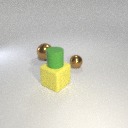
large yellow rubber cube in front of small brown metal sphere